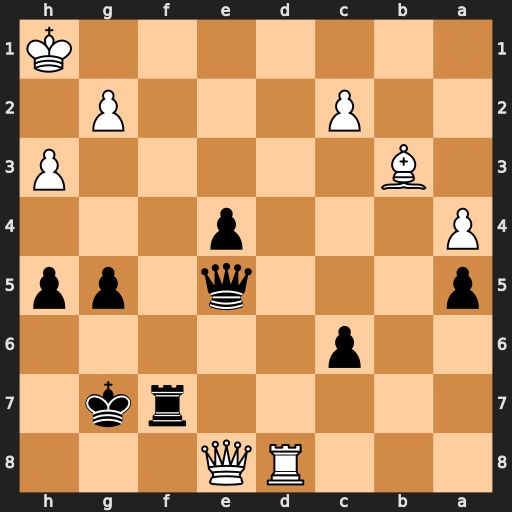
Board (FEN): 3RQ3/5rk1/2p5/p3q1pp/P3p3/1B5P/2P3P1/7K
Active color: b
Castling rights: -
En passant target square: -
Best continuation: Rf1#